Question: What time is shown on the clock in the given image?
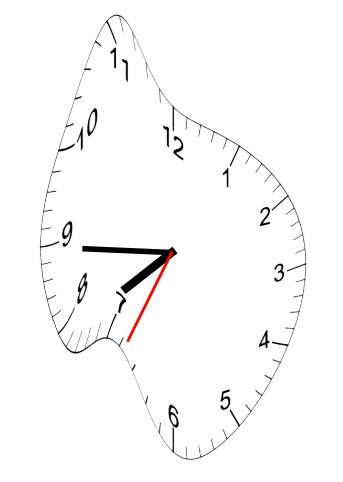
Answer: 07:44:34